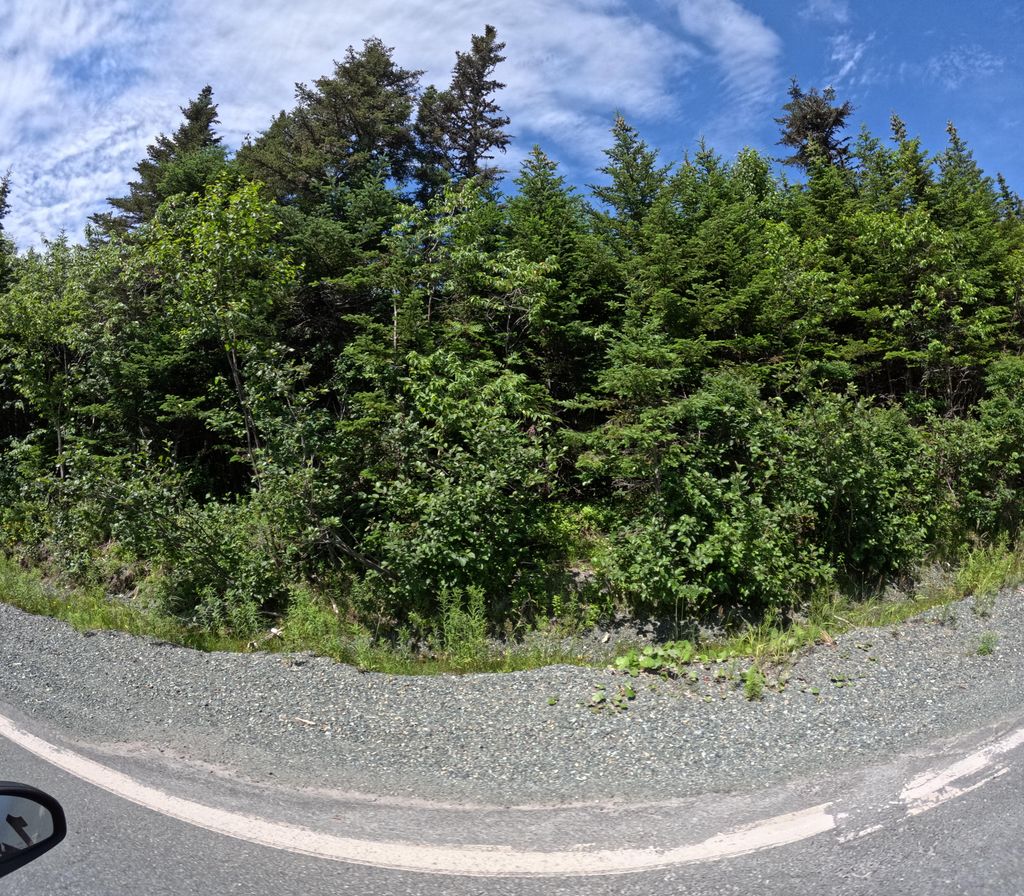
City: st_johns